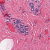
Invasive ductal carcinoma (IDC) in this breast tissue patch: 0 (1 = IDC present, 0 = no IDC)